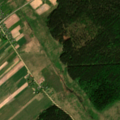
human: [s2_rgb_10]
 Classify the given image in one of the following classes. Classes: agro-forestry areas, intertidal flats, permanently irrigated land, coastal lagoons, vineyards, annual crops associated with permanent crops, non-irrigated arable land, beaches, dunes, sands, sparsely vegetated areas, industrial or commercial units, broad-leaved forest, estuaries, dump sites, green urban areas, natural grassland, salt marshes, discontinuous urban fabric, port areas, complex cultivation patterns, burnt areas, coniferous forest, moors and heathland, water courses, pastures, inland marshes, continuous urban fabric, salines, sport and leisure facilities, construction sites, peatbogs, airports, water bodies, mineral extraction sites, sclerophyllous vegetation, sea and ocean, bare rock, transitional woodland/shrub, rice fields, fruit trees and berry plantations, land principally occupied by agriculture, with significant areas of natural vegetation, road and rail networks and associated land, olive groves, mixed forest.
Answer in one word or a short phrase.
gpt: discontinuous urban fabric, non-irrigated arable land, pastures, coniferous forest, mixed forest